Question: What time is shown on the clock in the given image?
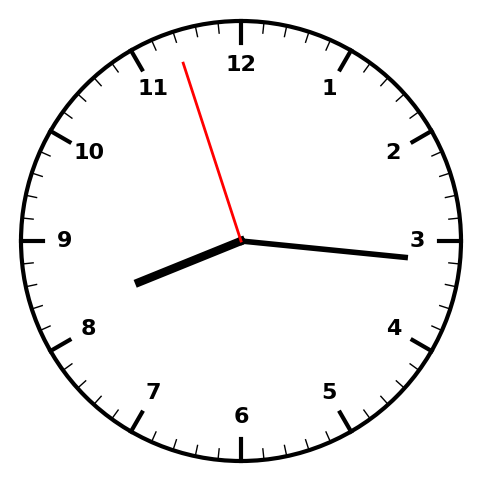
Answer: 08:15:57